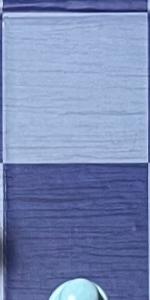
Label: Empty